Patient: sex M, age 79
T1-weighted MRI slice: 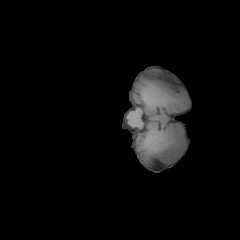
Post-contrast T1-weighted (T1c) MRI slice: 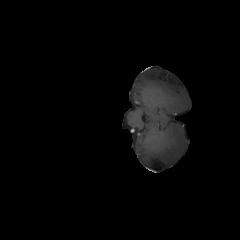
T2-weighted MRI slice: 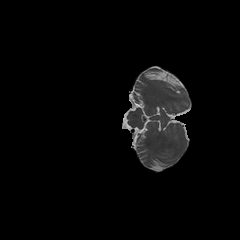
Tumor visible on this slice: no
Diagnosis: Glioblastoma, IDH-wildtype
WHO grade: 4